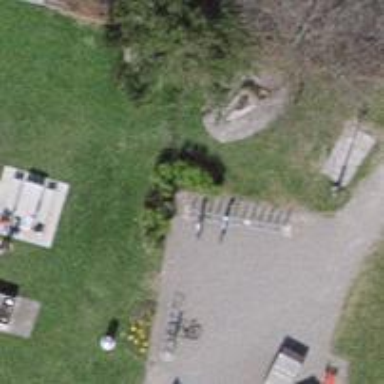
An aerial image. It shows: Bicycle parking facility.